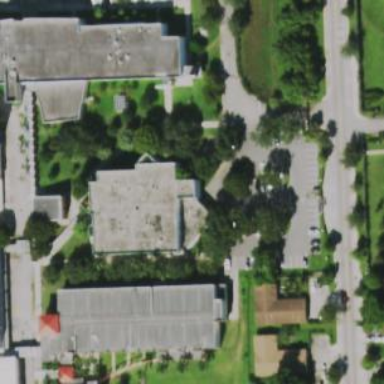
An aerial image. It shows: School building.